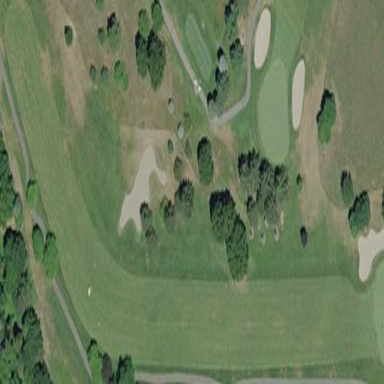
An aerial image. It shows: Golf fairway in the image.